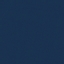
Land use / land cover class: SeaLake